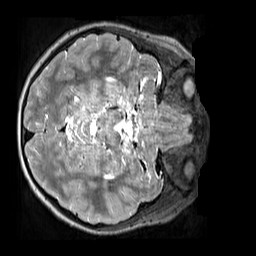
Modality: T2w
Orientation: axial
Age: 9
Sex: male
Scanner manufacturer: siemens
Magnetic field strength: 3 T
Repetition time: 3.2 s
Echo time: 0.408 s